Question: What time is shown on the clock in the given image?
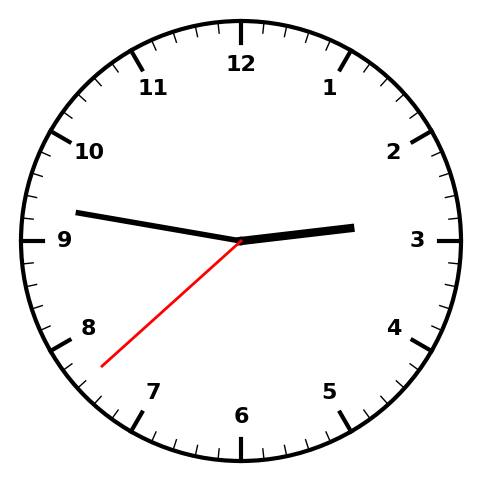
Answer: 02:46:38